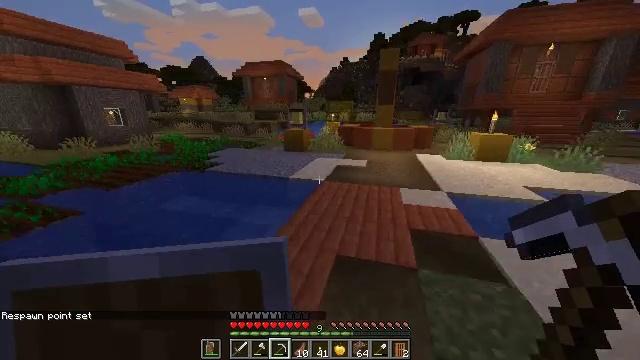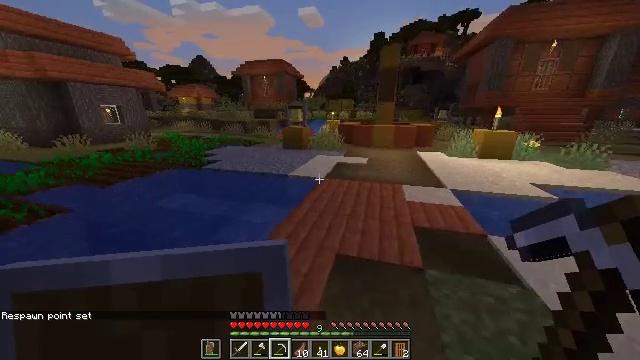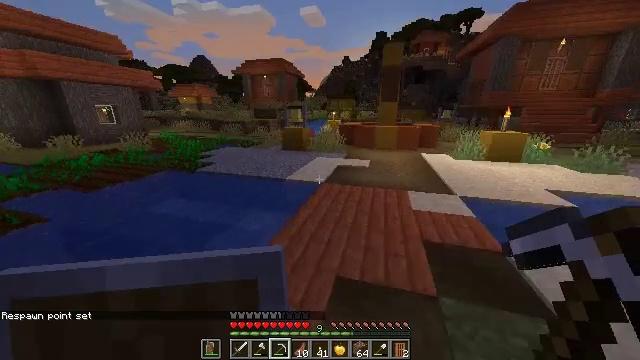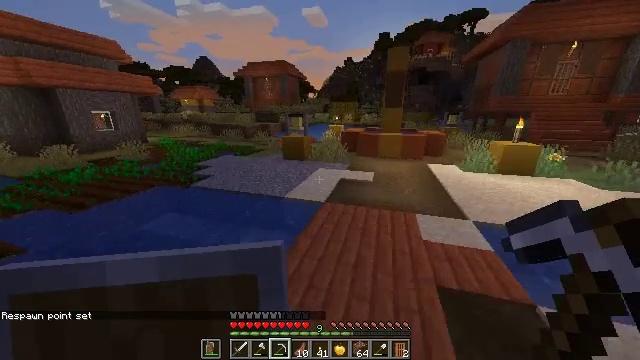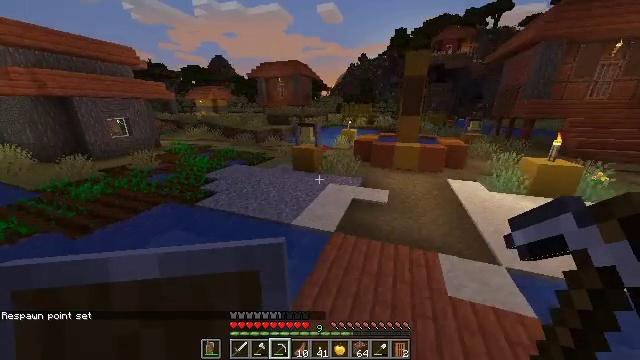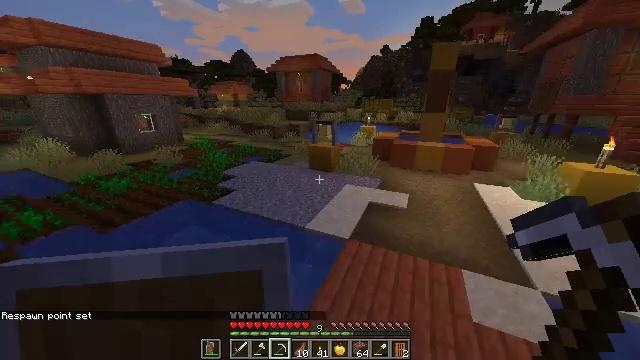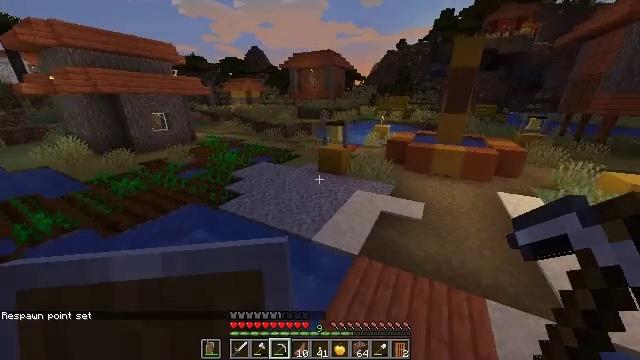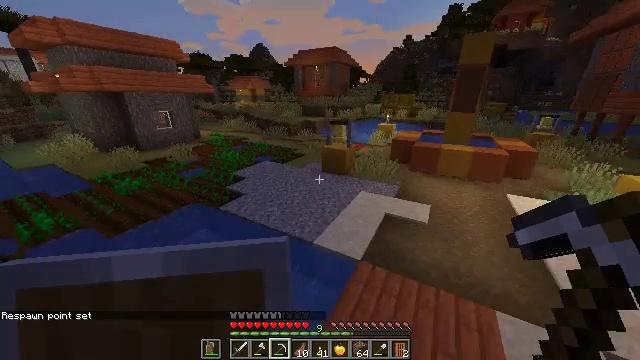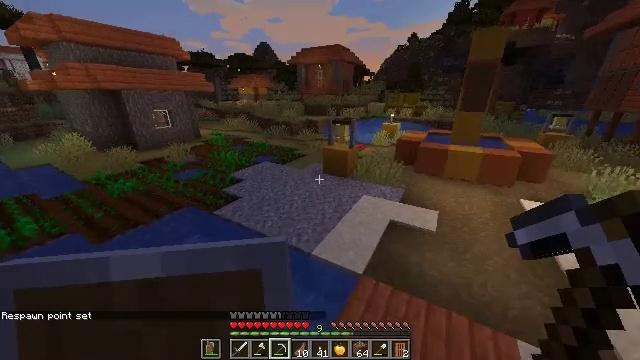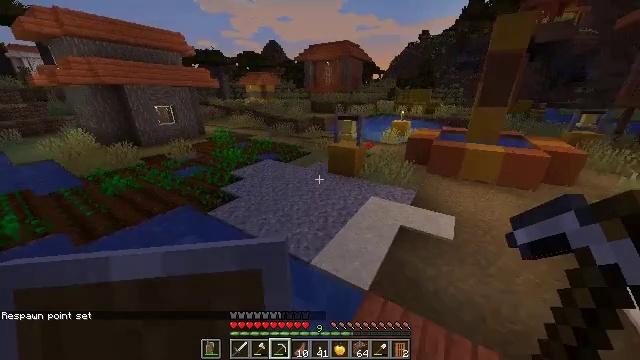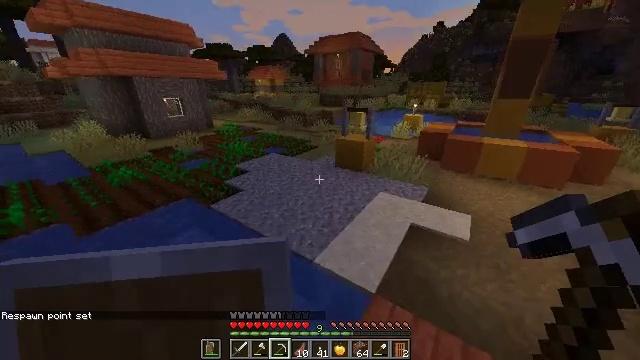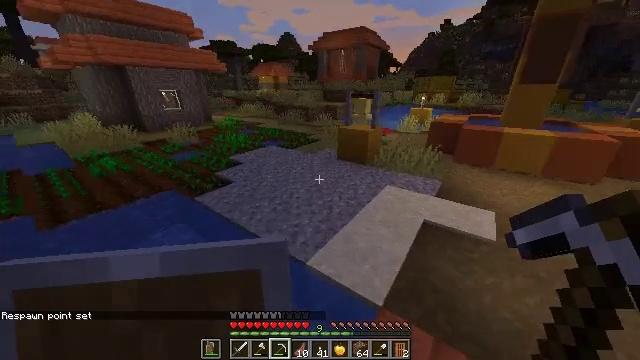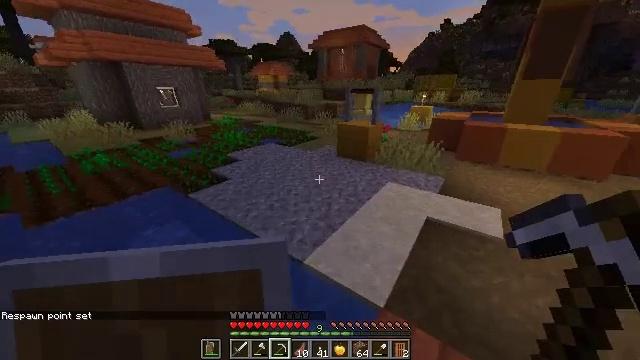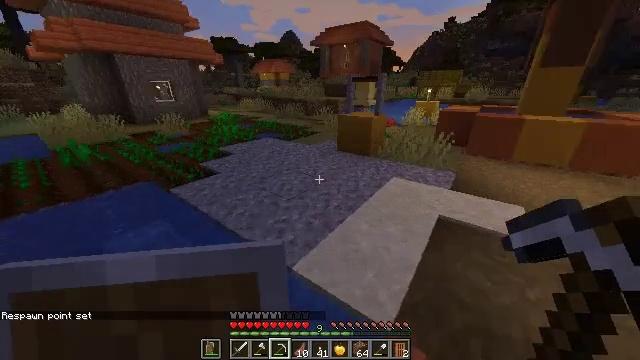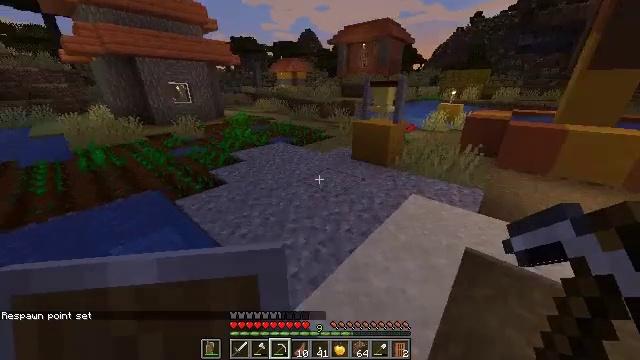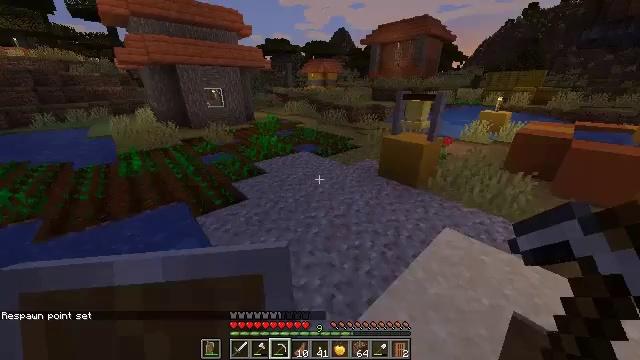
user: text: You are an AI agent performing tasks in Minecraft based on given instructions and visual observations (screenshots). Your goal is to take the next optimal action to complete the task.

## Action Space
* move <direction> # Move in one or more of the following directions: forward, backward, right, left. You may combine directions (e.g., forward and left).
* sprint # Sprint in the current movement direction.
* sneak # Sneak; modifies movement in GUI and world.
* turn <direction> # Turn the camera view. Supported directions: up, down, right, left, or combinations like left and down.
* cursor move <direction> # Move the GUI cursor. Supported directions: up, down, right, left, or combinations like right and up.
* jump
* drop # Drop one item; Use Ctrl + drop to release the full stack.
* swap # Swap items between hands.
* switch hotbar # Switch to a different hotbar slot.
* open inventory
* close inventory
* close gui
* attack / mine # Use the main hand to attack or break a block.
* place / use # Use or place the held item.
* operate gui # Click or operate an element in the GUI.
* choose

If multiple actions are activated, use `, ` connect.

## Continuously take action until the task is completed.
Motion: motion action
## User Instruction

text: Mine the orange bed.
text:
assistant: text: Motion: move forward, jump
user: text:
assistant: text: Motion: move forward, jump
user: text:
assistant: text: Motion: move forward, jump
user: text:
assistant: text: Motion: move forward, turn left, jump
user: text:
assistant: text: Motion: move forward, turn left and down, jump
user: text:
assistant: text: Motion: move forward, turn left, jump
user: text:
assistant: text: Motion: move forward, turn left, jump
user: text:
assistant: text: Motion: move forward, jump
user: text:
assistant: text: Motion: move forward, turn left, jump
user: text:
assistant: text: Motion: move forward, turn left and down, jump
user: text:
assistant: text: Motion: move forward, turn left, jump
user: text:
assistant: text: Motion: move forward, jump
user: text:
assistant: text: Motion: move forward, jump
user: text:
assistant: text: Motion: move forward, turn left, jump
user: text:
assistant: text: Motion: move forward, turn left, jump
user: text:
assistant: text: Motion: move forward, turn left, jump
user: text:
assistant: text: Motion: move forward, jump
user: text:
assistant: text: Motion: move forward, jump
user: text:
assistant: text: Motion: move forward, jump
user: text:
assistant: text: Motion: move forward, turn right, jump
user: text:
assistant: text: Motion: move forward, turn right and up, jump
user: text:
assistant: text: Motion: move forward, turn right
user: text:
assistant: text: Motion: move forward
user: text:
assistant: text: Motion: move forward
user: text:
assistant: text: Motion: move forward
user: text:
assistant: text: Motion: move forward
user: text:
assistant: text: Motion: move forward and move left
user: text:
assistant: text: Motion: move forward and move left
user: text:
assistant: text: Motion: move forward and move left, turn right
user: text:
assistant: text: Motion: move forward